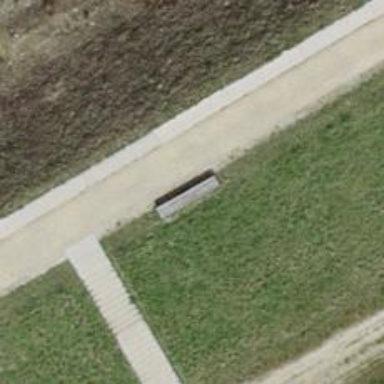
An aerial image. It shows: Bench for seating.